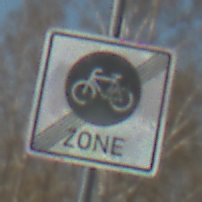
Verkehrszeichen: EndeFahrradzone
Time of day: MorningAfternoon
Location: Outdoor (Suburban)
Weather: Clear
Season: NotSpecified
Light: Natural